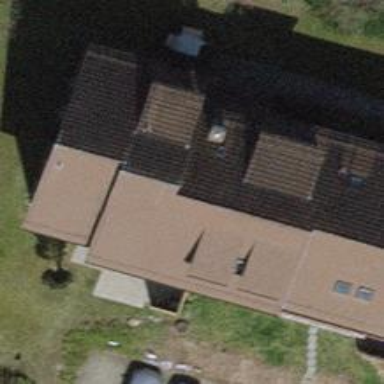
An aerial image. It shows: Building with tiled roof.